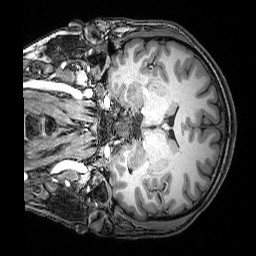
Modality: T1w
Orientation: coronal
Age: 23
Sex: male
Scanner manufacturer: siemens
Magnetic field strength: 3 T
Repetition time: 2.53 s
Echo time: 0.00388 s